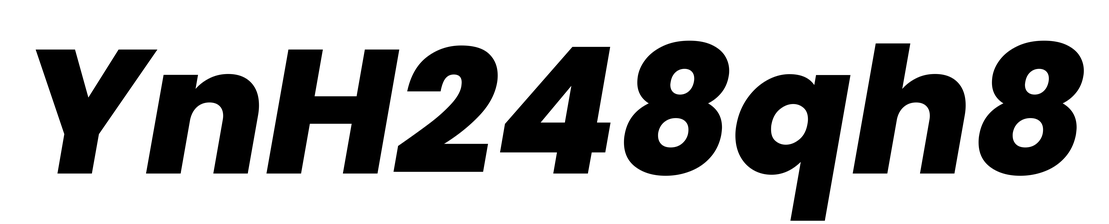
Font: Poppins-ExtraBoldItalic